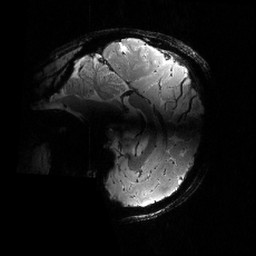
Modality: T2starw
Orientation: sagittal
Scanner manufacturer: siemens
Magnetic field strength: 6.98 T
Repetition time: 3.7 s
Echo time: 0.016 s